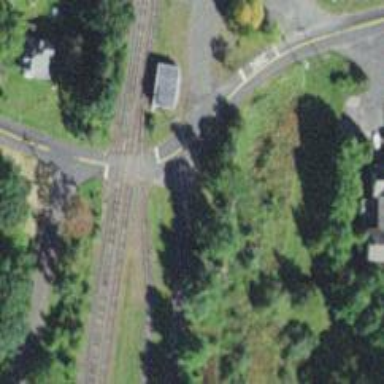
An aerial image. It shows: Level crossing along the railway.